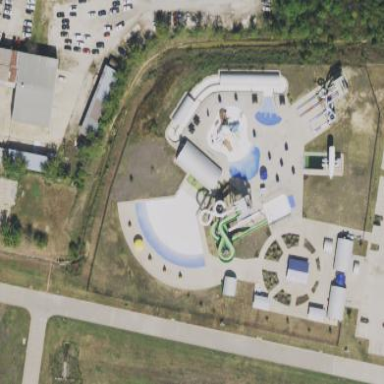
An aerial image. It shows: Water park.